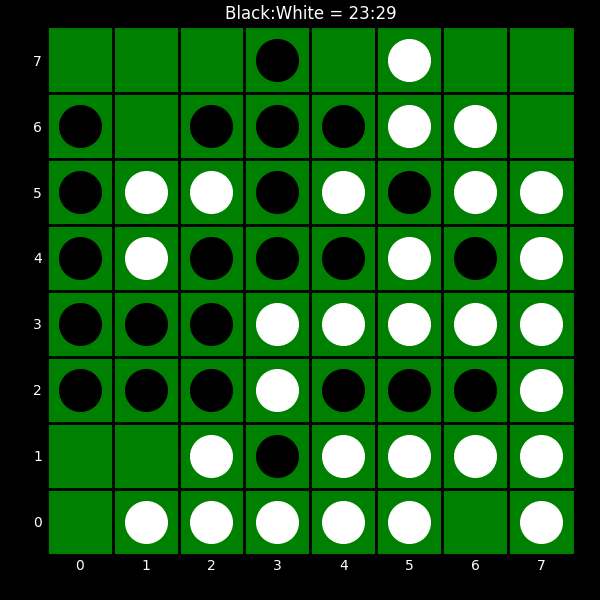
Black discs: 23
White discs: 29